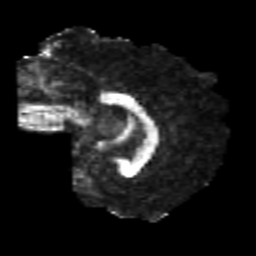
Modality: FA
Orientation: sagittal
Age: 22
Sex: male
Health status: healthy
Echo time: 0.074 s